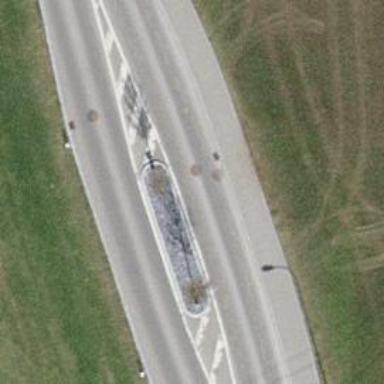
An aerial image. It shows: Traffic calming island.